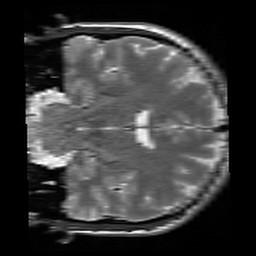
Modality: T2w
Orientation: coronal
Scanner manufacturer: siemens
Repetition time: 3.9 s
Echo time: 0.076 s